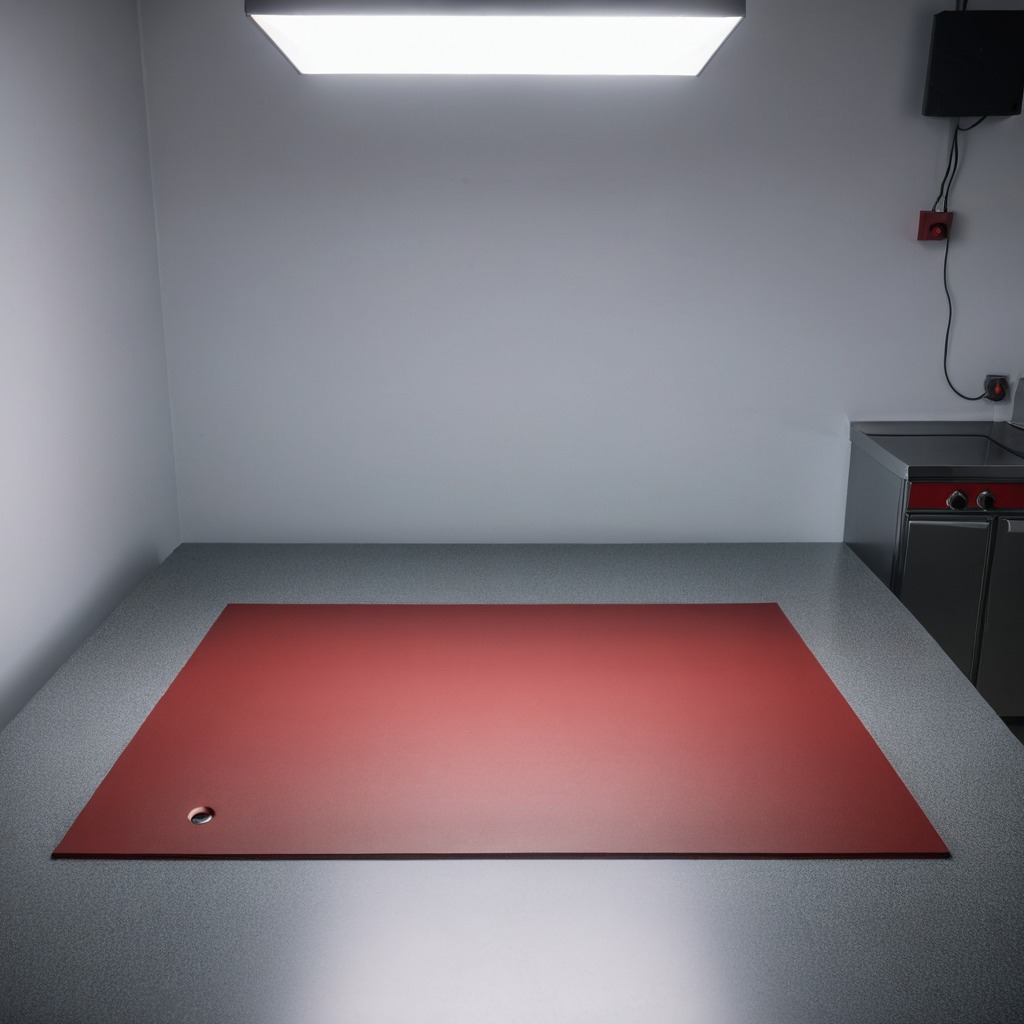
A flat metal washer lying on the clean granite tabletop